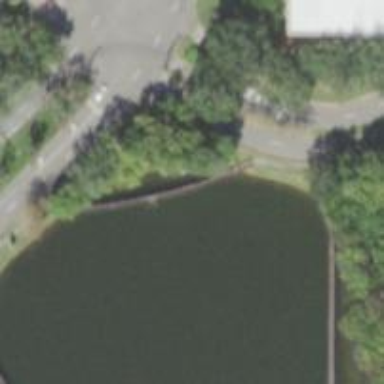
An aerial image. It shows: Footway on bridge.